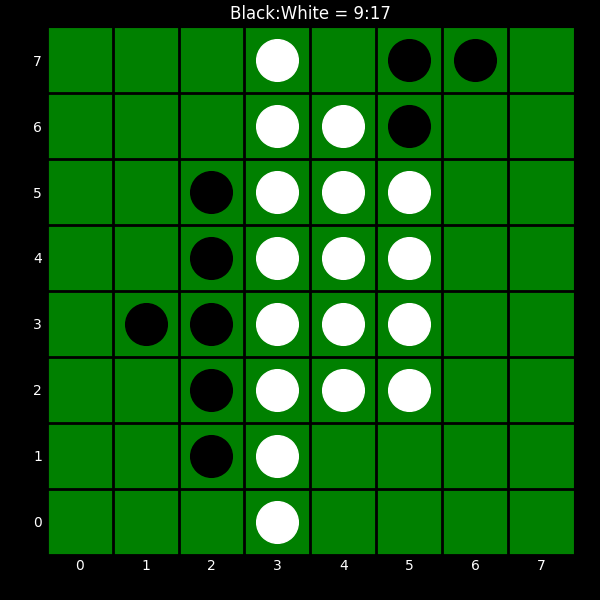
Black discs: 9
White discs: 17